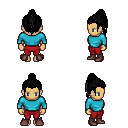
a pixel art fantasy rpg character, female body template, human, tanned skin, teal long-sleeve shirt, red pants, black long topknot hairstyle, maroon shoes, four views (front, back, left, right), 2x2 character sprite sheet, small pixel art, hard edges, no anti-aliasing